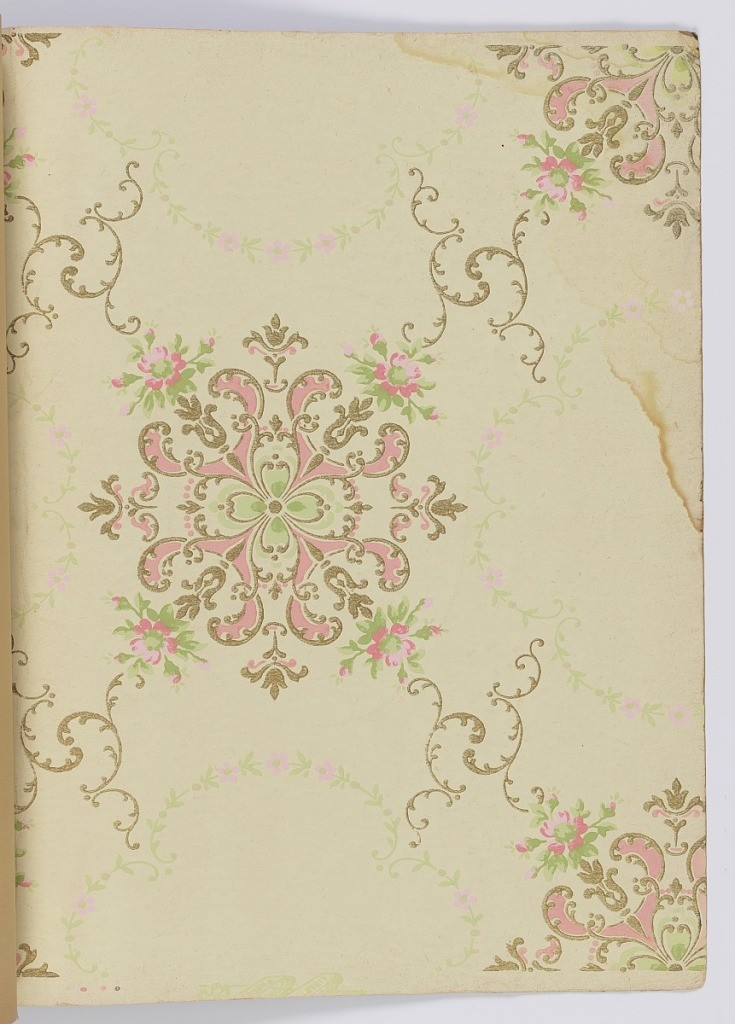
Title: L.C. Orrell & Co., Book No. 2
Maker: L. C. Orrell & Co.
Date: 1906
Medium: Machine-printed paper
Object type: Sample book
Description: Samples include matched sets of sidewall, frieze and ceiling papers.